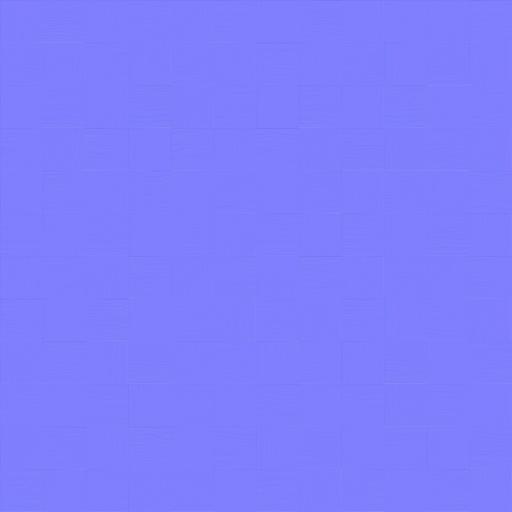
floor flooring light parquet pattern random wood wooden